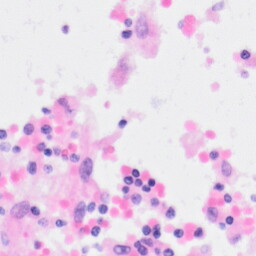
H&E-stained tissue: Kidney